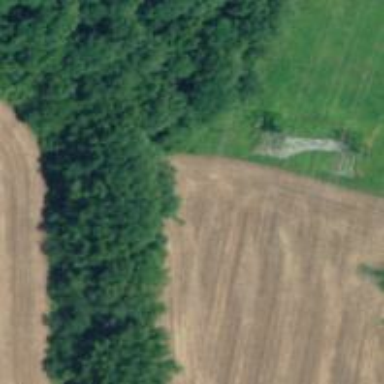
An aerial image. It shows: Power pole.